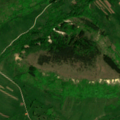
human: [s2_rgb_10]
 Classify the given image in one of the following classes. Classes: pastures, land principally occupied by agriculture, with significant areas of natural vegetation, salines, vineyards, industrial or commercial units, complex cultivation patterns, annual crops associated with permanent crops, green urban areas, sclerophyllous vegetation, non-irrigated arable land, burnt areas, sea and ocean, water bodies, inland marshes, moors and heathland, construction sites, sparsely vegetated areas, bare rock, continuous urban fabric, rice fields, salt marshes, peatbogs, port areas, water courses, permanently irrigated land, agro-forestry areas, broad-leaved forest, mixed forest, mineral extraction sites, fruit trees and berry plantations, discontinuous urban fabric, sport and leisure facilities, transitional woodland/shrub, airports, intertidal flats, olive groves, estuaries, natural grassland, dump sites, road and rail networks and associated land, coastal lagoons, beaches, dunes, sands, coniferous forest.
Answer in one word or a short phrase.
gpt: pastures, complex cultivation patterns, land principally occupied by agriculture, with significant areas of natural vegetation, transitional woodland/shrub